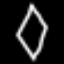
Label: diamond